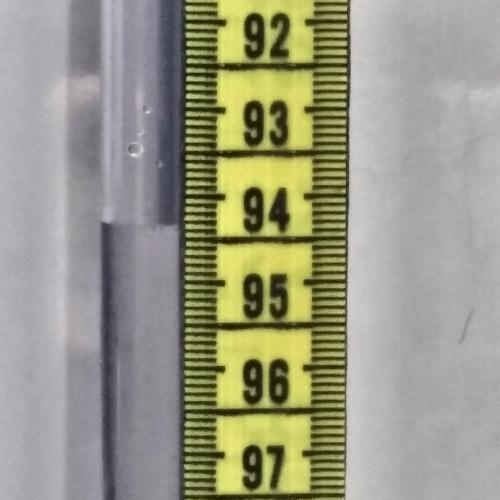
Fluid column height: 94.3 cm